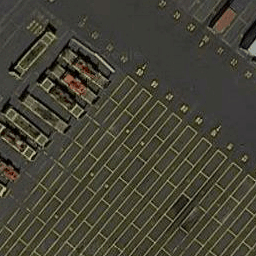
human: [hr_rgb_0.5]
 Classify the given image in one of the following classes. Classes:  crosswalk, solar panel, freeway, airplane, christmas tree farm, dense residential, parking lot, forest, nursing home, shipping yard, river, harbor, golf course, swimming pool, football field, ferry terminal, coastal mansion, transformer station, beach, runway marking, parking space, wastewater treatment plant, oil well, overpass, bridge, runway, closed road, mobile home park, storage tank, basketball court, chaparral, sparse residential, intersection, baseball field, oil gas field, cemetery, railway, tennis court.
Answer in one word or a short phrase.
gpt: shipping yard